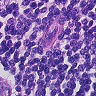
Metastatic tissue present: no